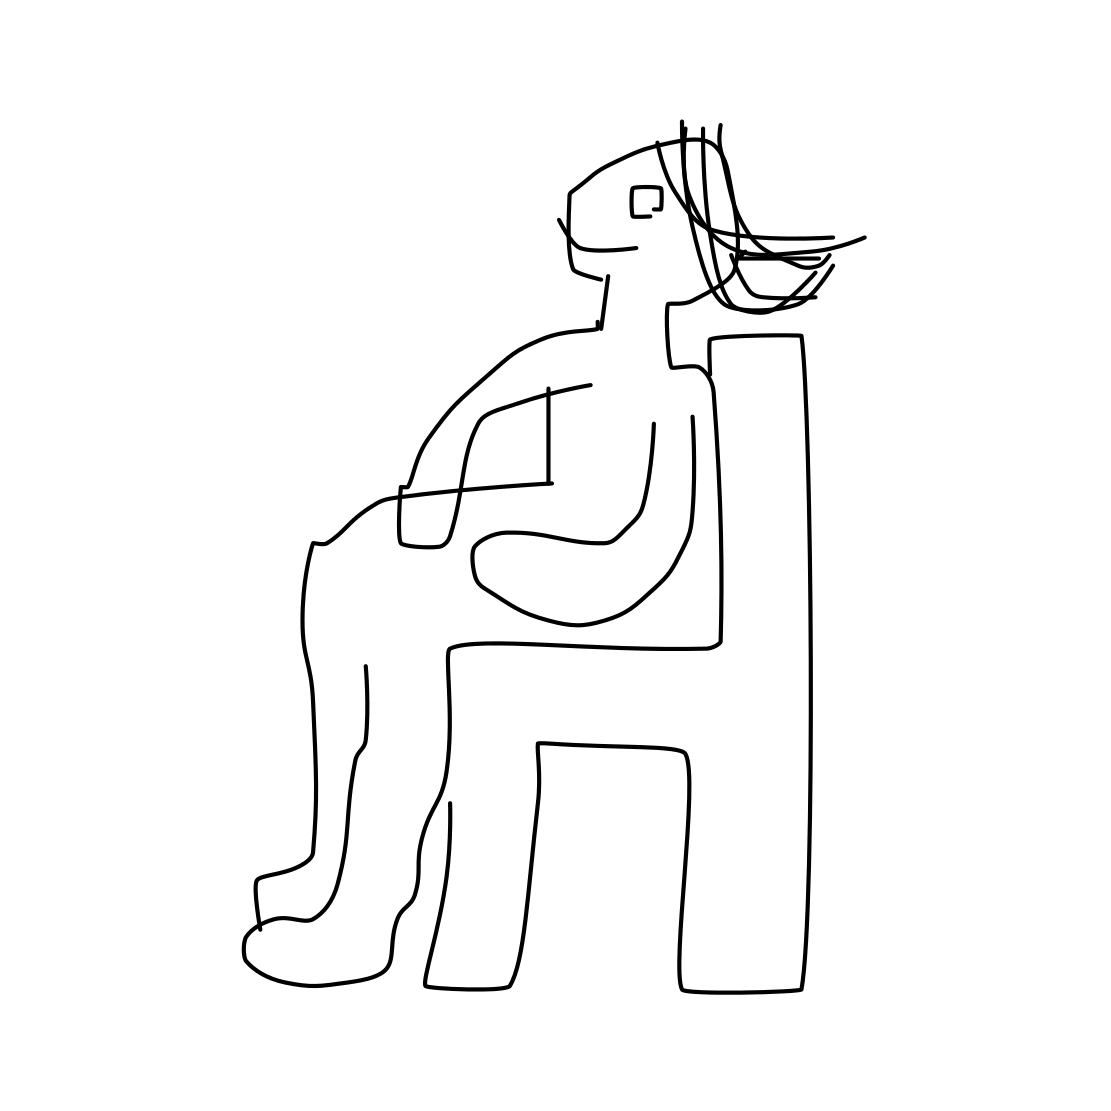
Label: person sitting